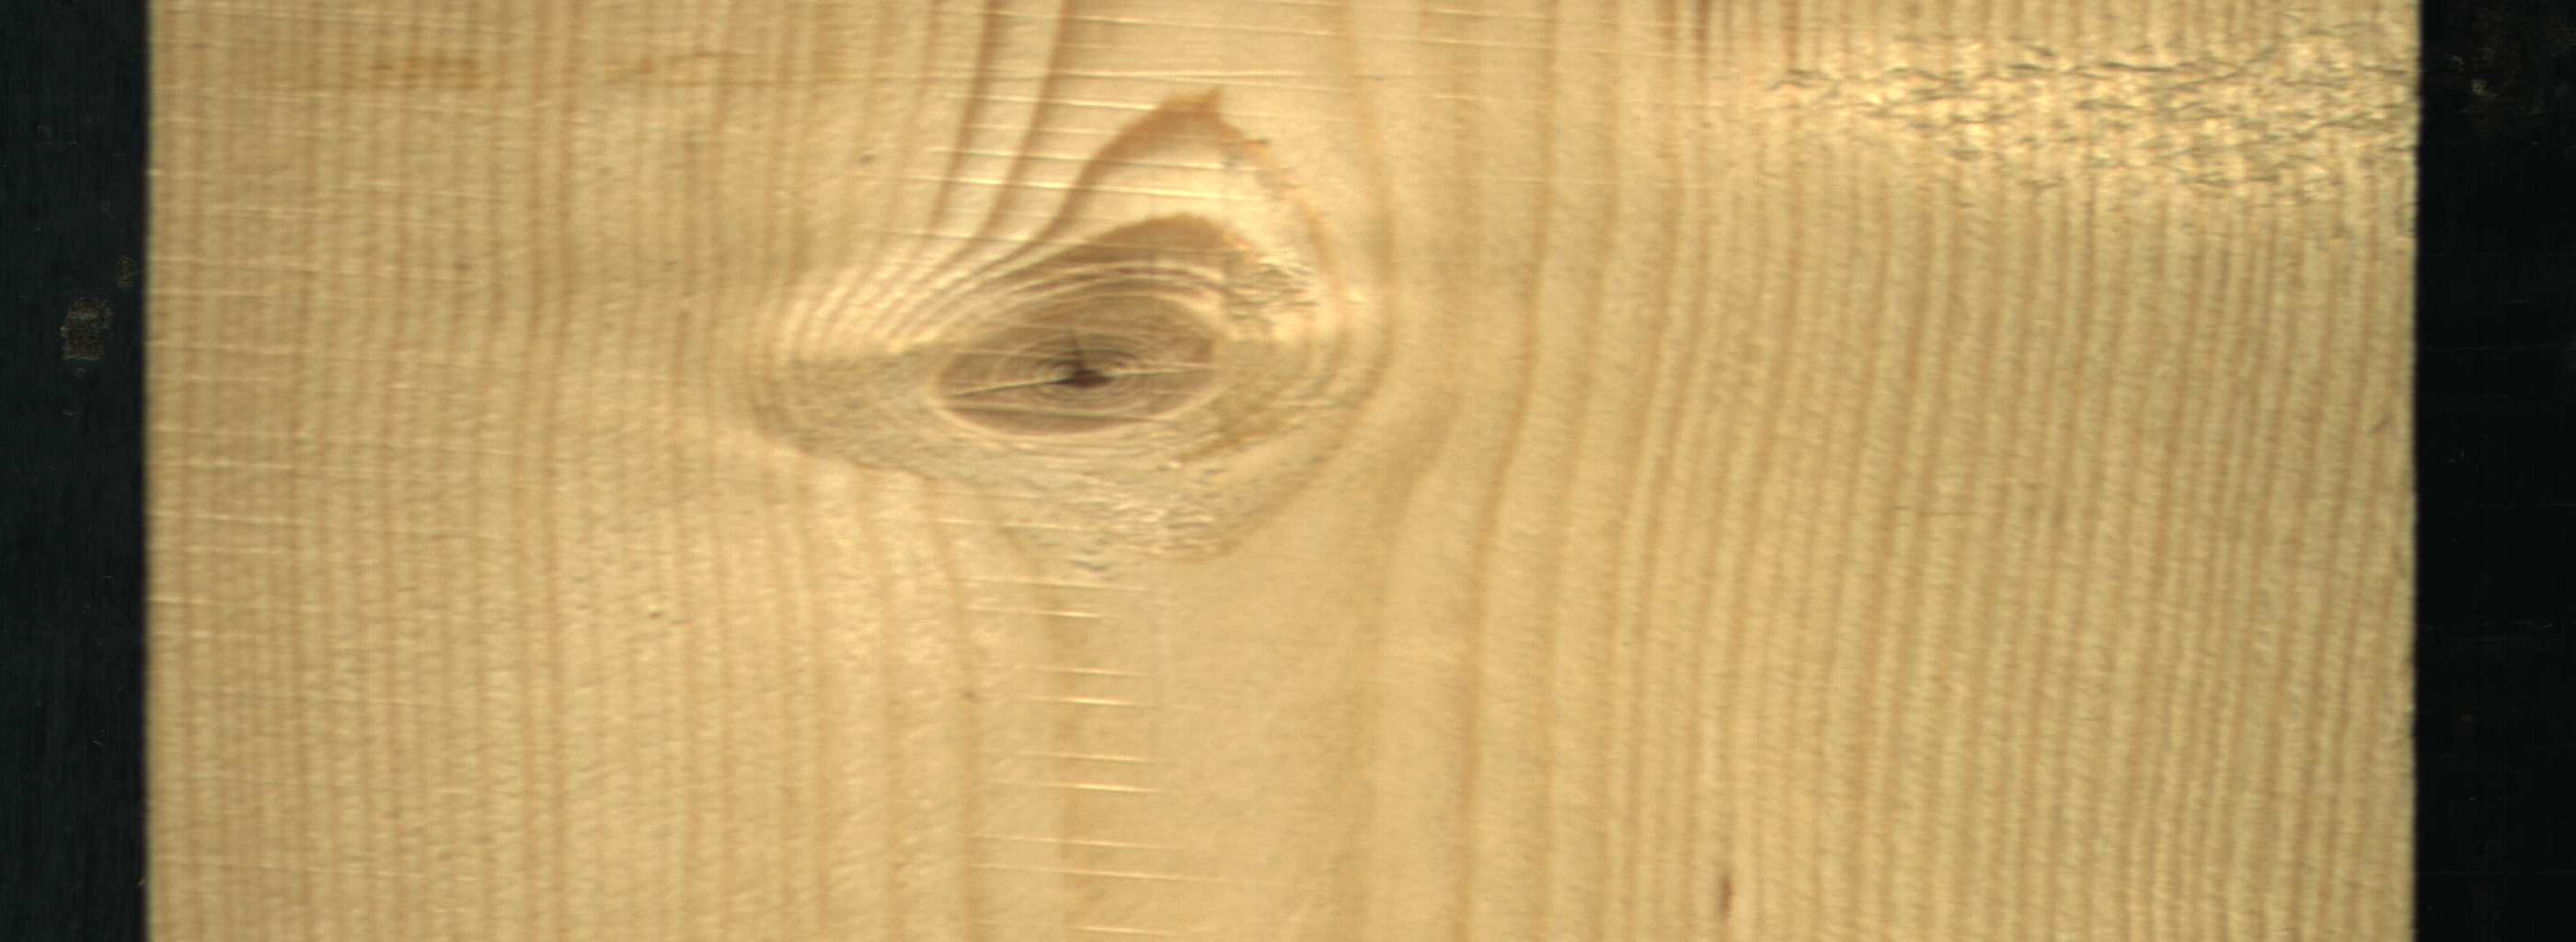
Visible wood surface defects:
knot_with_crack